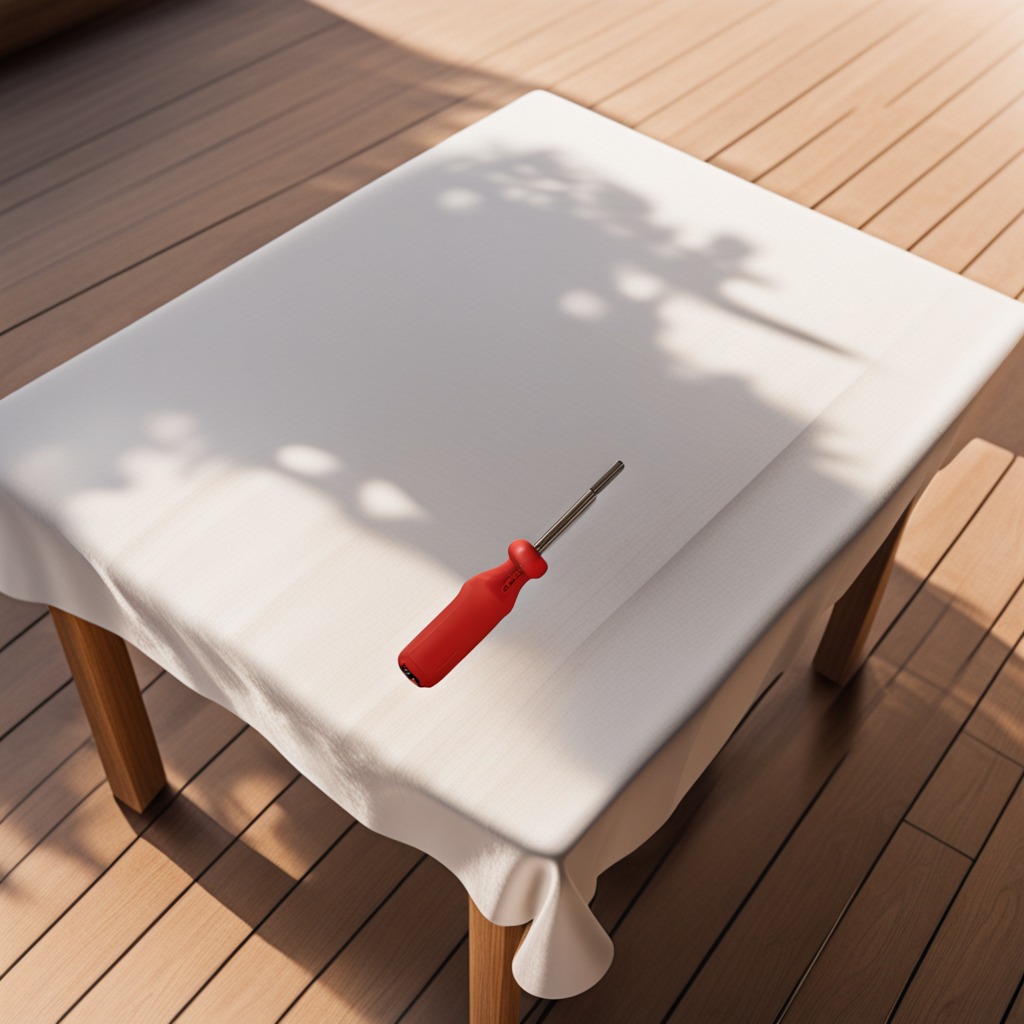
A screwdriver lies on the wooden table in the outdoor workshop during daytime bright natural light soft shadows worn but beneath the cloth.